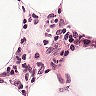
Metastatic tissue present: no